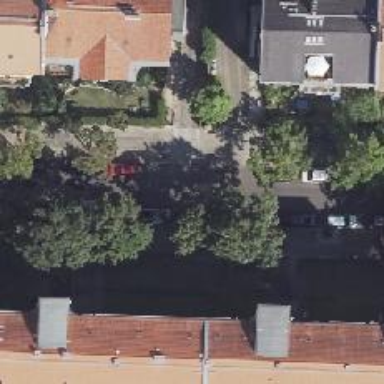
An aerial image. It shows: Residential road with asphalt surface. There are separate sidewalks on both sides. The parking lanes on both sides are oriented in parallel direction.